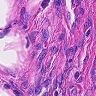
Metastatic tissue present: no